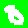
Digit: 8